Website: crate-barrel
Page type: payment
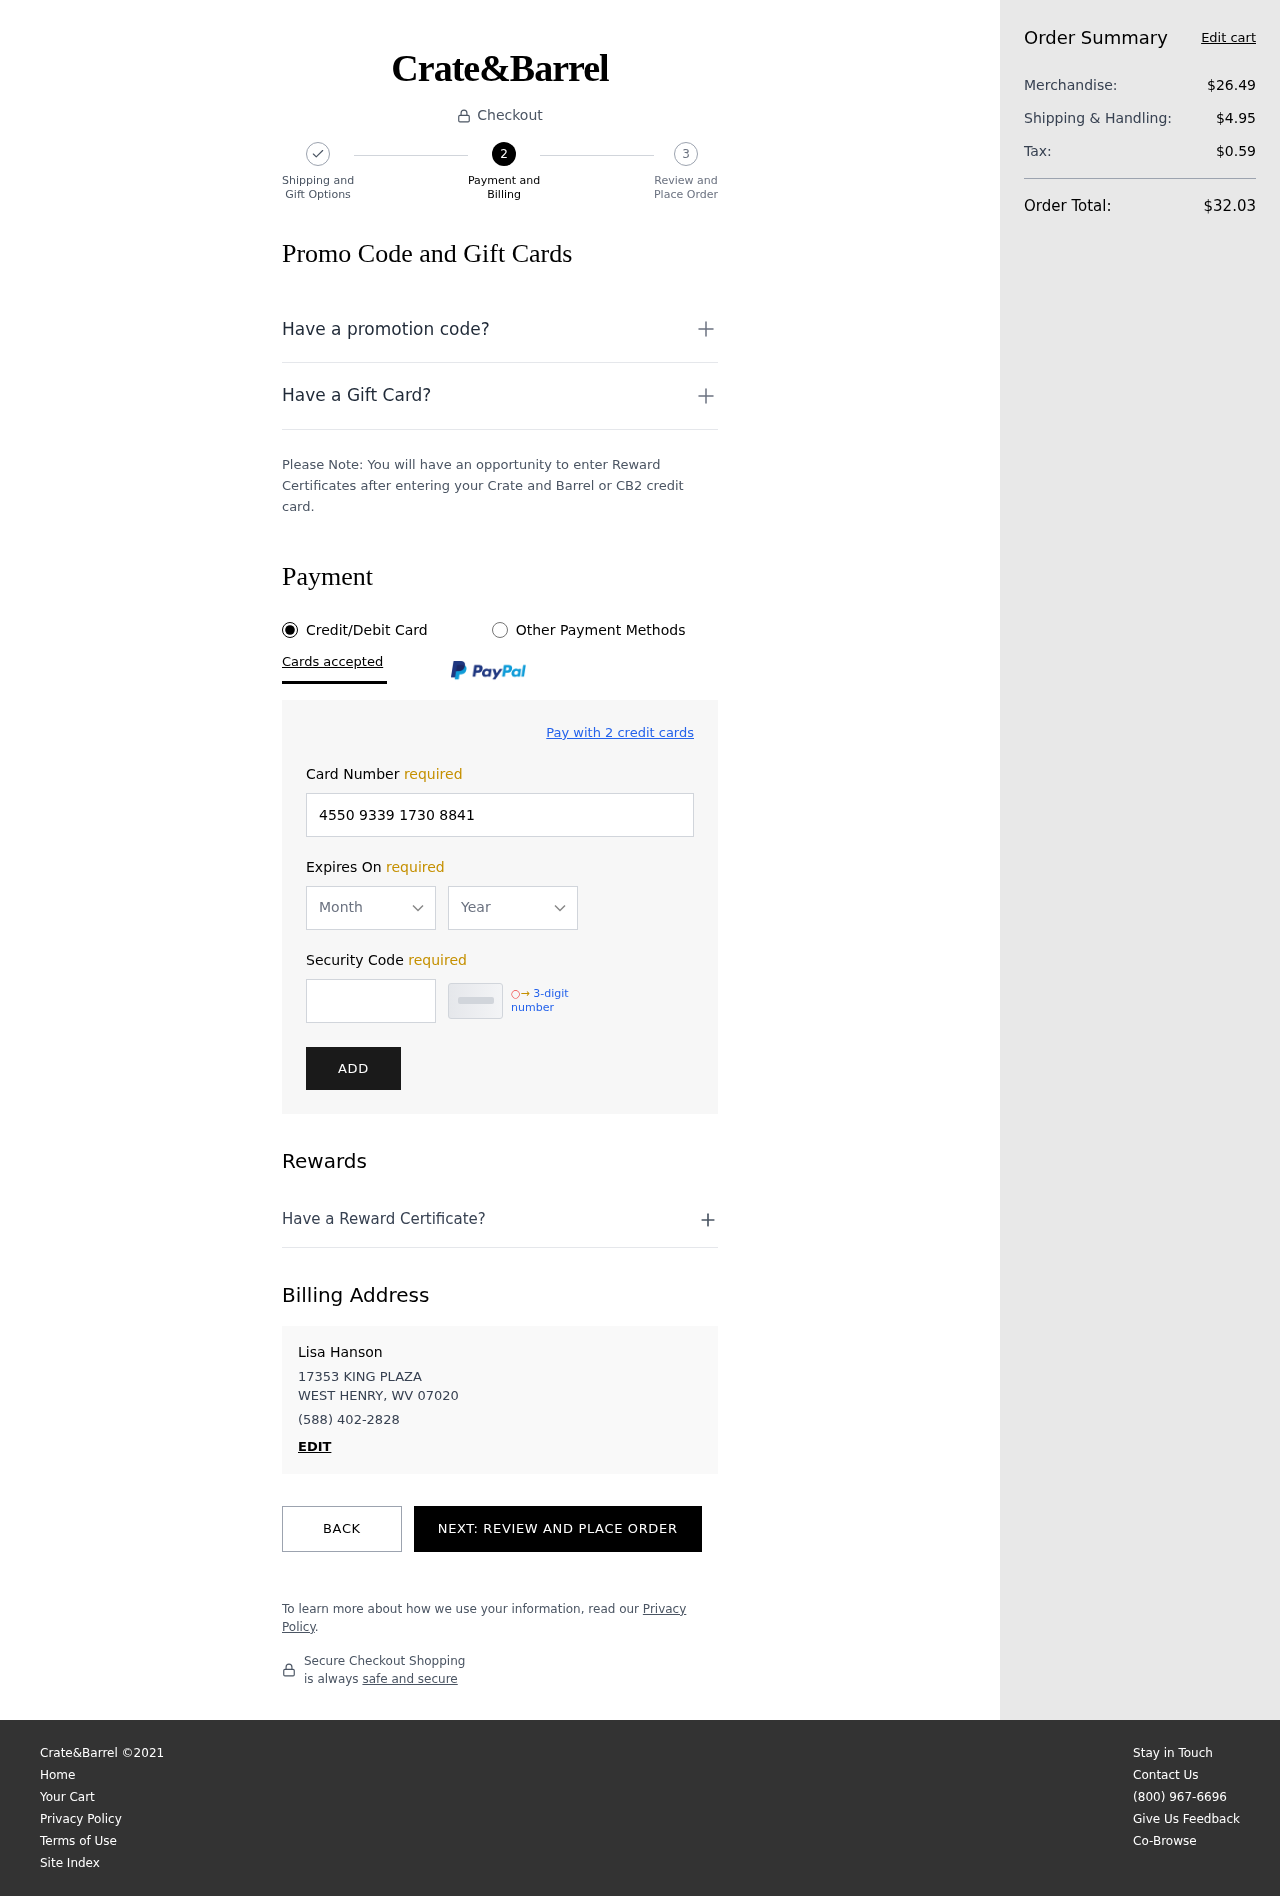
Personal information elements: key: PII_CARD_EXPIRY_MONTH
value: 11
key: PII_CARD_EXPIRY_YEAR
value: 27
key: PII_CITY_STATE_ZIP
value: WEST HENRY, WV 07020
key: PII_FULLNAME
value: Lisa Hanson
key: PII_PHONE
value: (588) 402-2828
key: PII_STREET
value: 17353 KING PLAZA
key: PII_CARD_NUMBER
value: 4550 9339 1730 8841
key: PII_CARD_CVV
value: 667
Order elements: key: ORDER_SUBTOTAL
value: $26.49
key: ORDER_SHIPPING_COST
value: $4.95
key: ORDER_TAX
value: $0.59
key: ORDER_TOTAL
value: $32.03